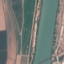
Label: River